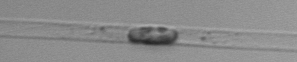
Label: Dactyliosolen_blavyanus